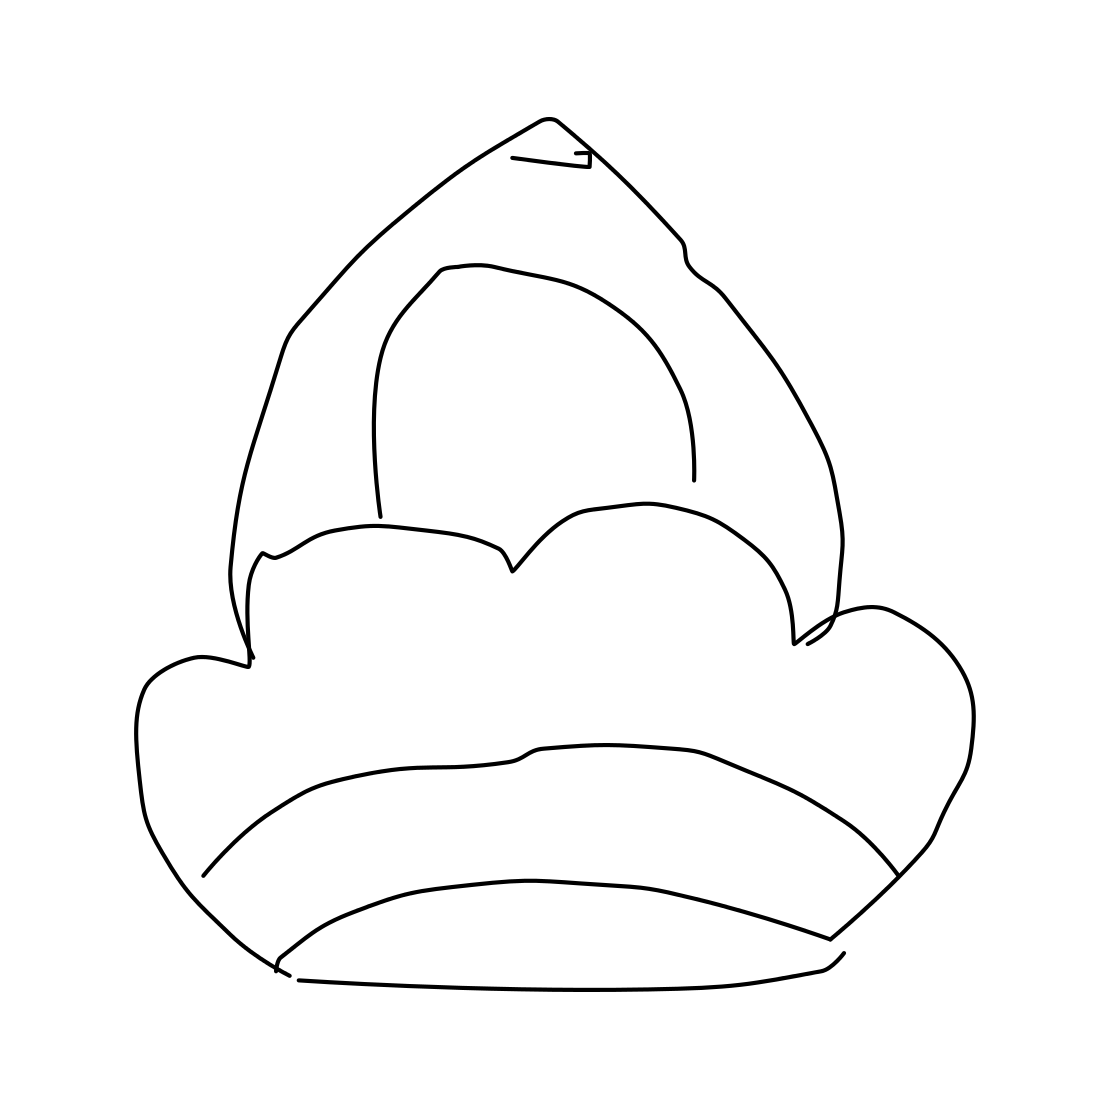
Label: crown